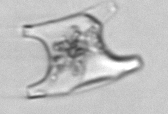
Label: Eucampia